Interaction volume radius: 10 \u00c5
Interaction volume height: 10 \u00c5
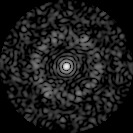
Disorder parameter: 0.768